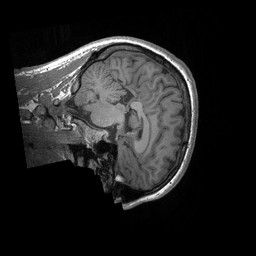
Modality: T1w
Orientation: sagittal
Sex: male
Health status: ill
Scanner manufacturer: siemens
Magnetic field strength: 3 T
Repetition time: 1.66 s
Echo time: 0.00254 s